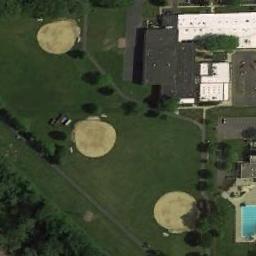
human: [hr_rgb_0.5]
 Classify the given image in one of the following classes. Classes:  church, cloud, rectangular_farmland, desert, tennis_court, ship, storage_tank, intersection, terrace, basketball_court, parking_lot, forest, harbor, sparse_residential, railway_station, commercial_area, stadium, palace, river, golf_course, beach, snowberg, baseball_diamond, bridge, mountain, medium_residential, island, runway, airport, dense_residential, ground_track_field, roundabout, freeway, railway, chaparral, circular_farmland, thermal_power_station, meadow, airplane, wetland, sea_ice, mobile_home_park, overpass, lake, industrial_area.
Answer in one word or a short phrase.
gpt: baseball_diamond